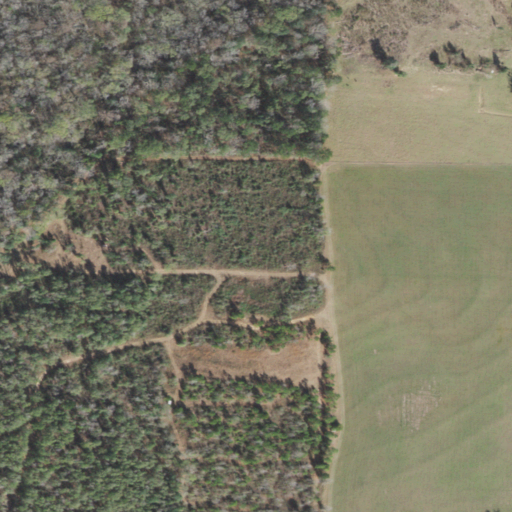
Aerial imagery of mountain in Florida named Hicks Hill containing evergreen forest, pasture, woody wetlands, shrub, and grassland